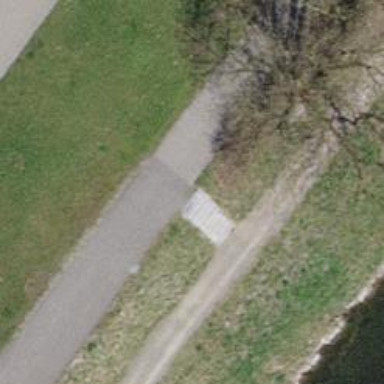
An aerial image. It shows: Concrete steps.